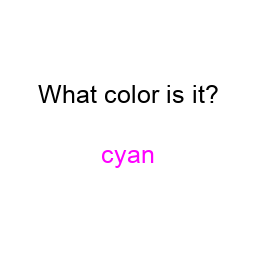
Color: magenta
Color name shown: cyan
Background color: white
Question text color: black